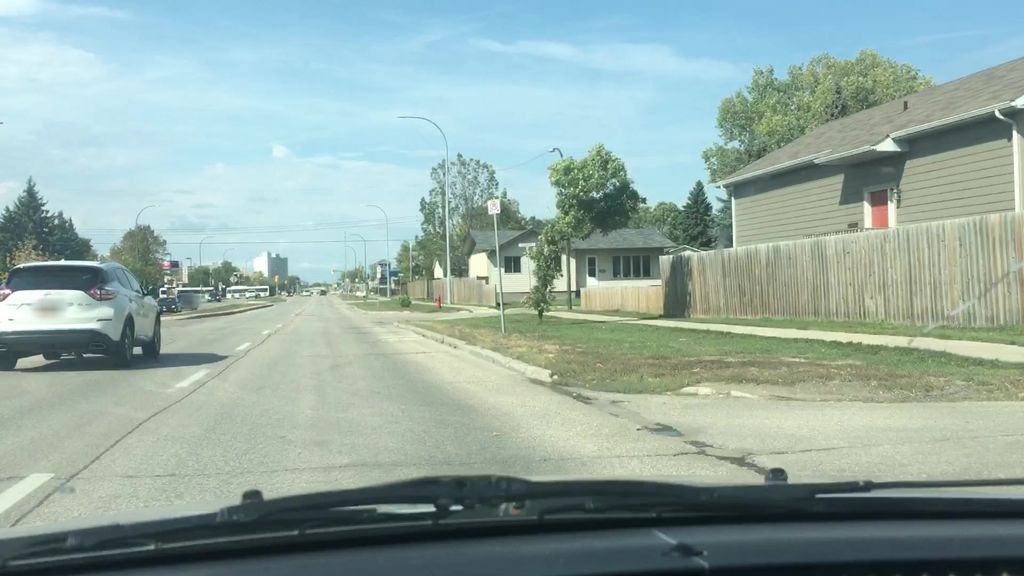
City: winnipeg